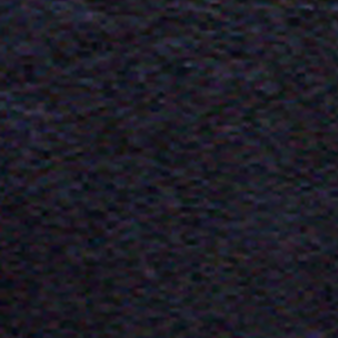
Label: other